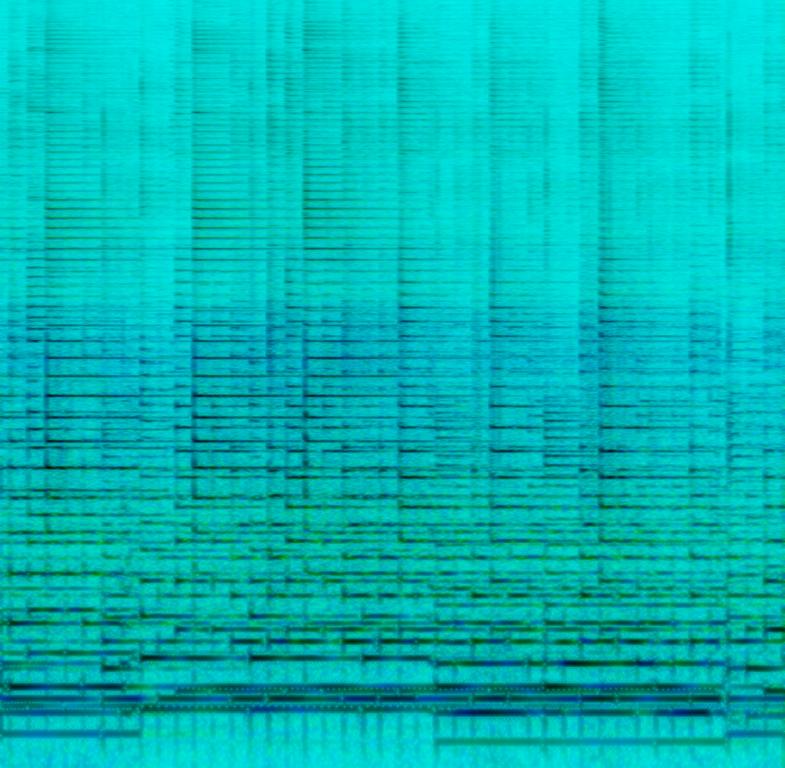
The low quality recording features a wide arpeggiated electric guitar melody. It sounds clean, passionate and the recording is a bit noisy.